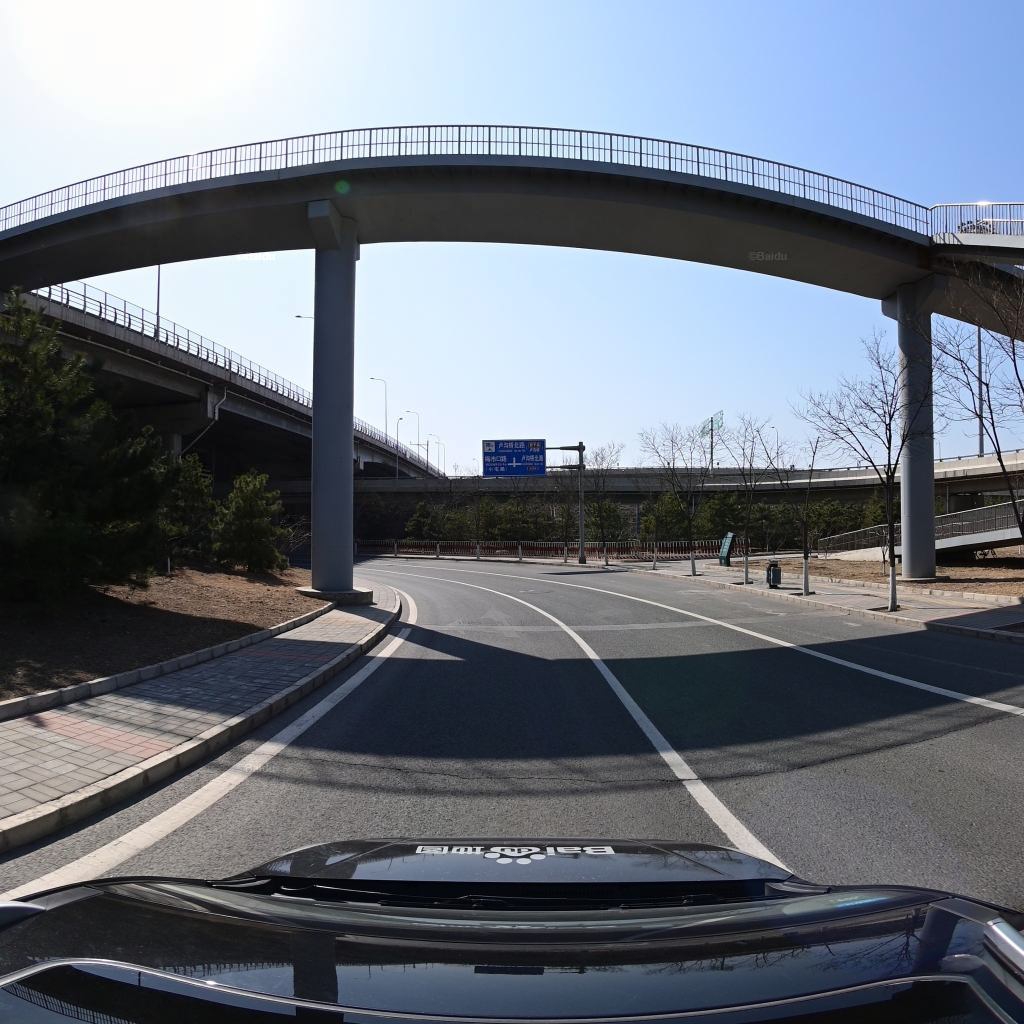
Region: Fengtai
Road damage annotations: transverse crack